Field crop: maize
Growth stage: 2
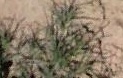
Species: salsola